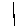
Label: line